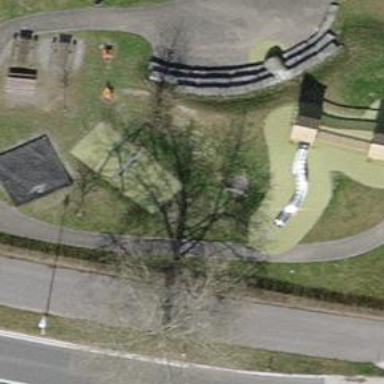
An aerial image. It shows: Playground featuring swings.